Field crop: tomato
Growth stage: 2
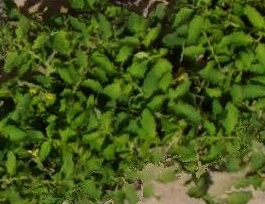
Species: tomato